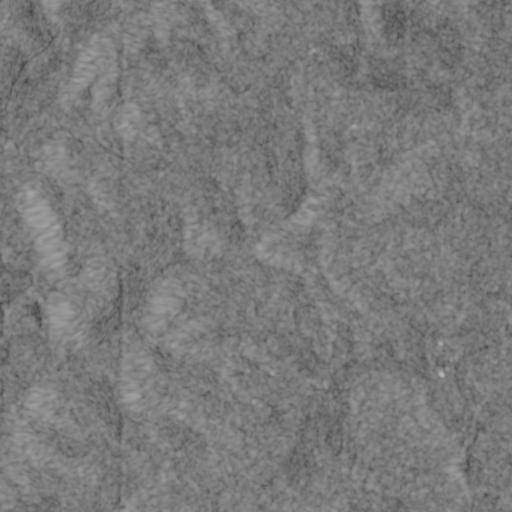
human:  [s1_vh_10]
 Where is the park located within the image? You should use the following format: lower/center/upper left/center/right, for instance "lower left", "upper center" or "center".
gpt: The park is located in the upper left of the image.
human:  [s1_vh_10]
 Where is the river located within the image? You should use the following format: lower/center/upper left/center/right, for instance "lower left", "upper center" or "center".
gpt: The river is located in the left of the image.
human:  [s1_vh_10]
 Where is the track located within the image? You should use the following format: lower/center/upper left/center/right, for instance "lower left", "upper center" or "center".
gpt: There is no track in the image.

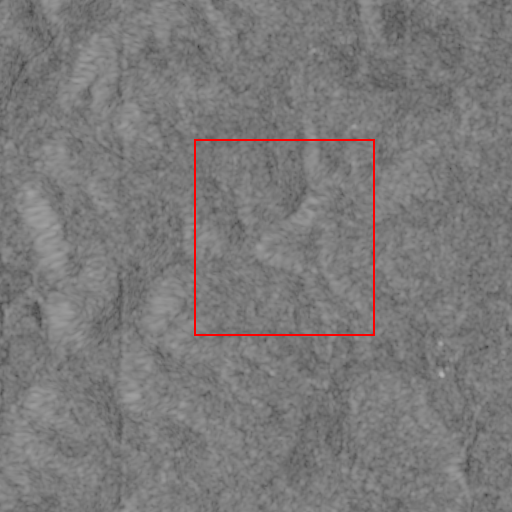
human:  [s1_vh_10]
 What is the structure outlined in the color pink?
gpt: There is no pink outline.
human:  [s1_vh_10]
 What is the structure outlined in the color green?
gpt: There is no structure outlined in green.